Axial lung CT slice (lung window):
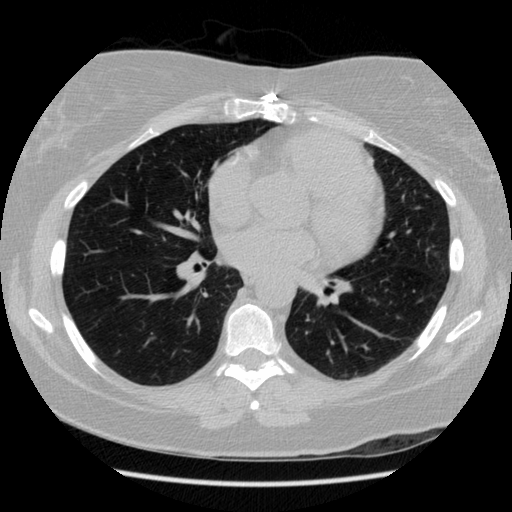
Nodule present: no